Field crop: maize
Growth stage: 2
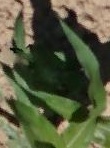
Species: maize